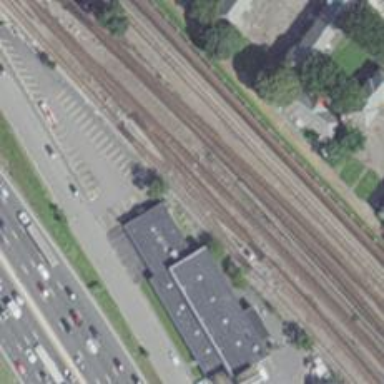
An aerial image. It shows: Railway crossing.